Field crop: maize
Growth stage: 2
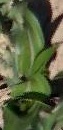
Species: maize